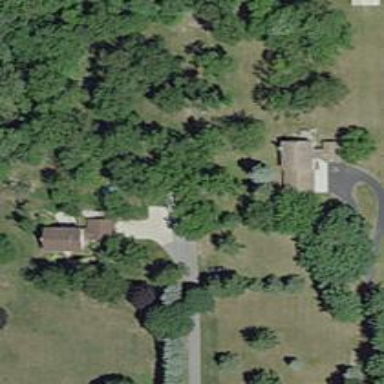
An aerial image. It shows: Driveway.